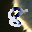
Label: 8